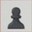
Piece: bP